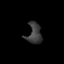
Tissue: skin
Cell type: T cells
Senescence score: 0.2631
Nuclear area (px): 288
Mean DAPI intensity: 60.233